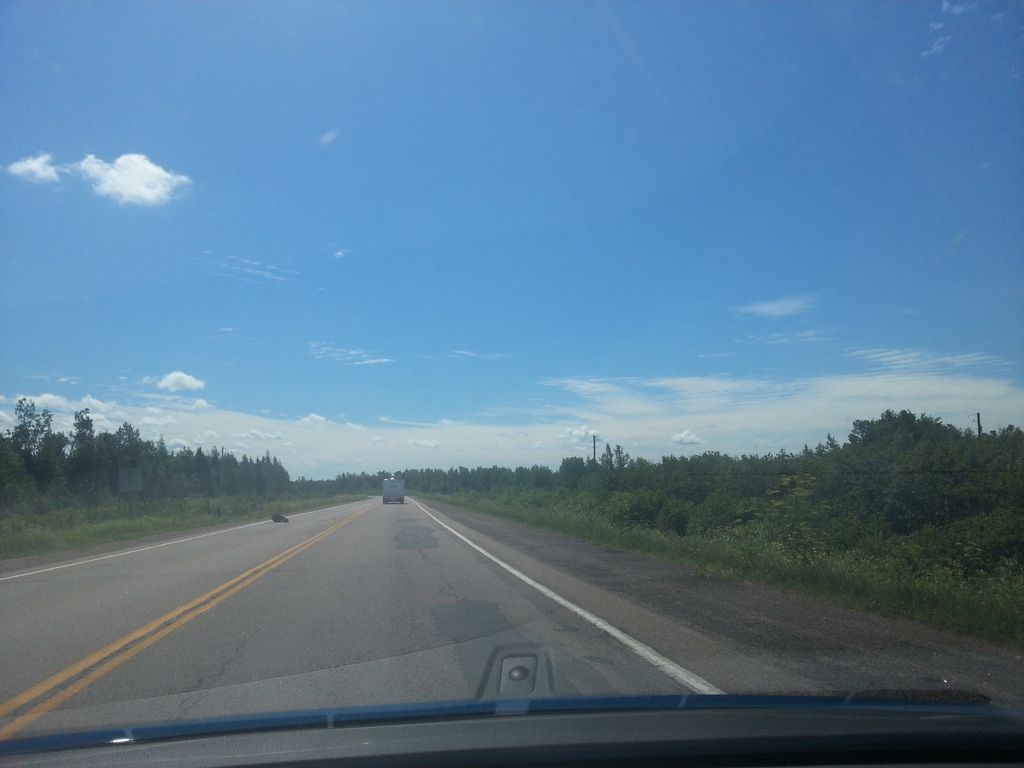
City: charlottetown